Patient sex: M
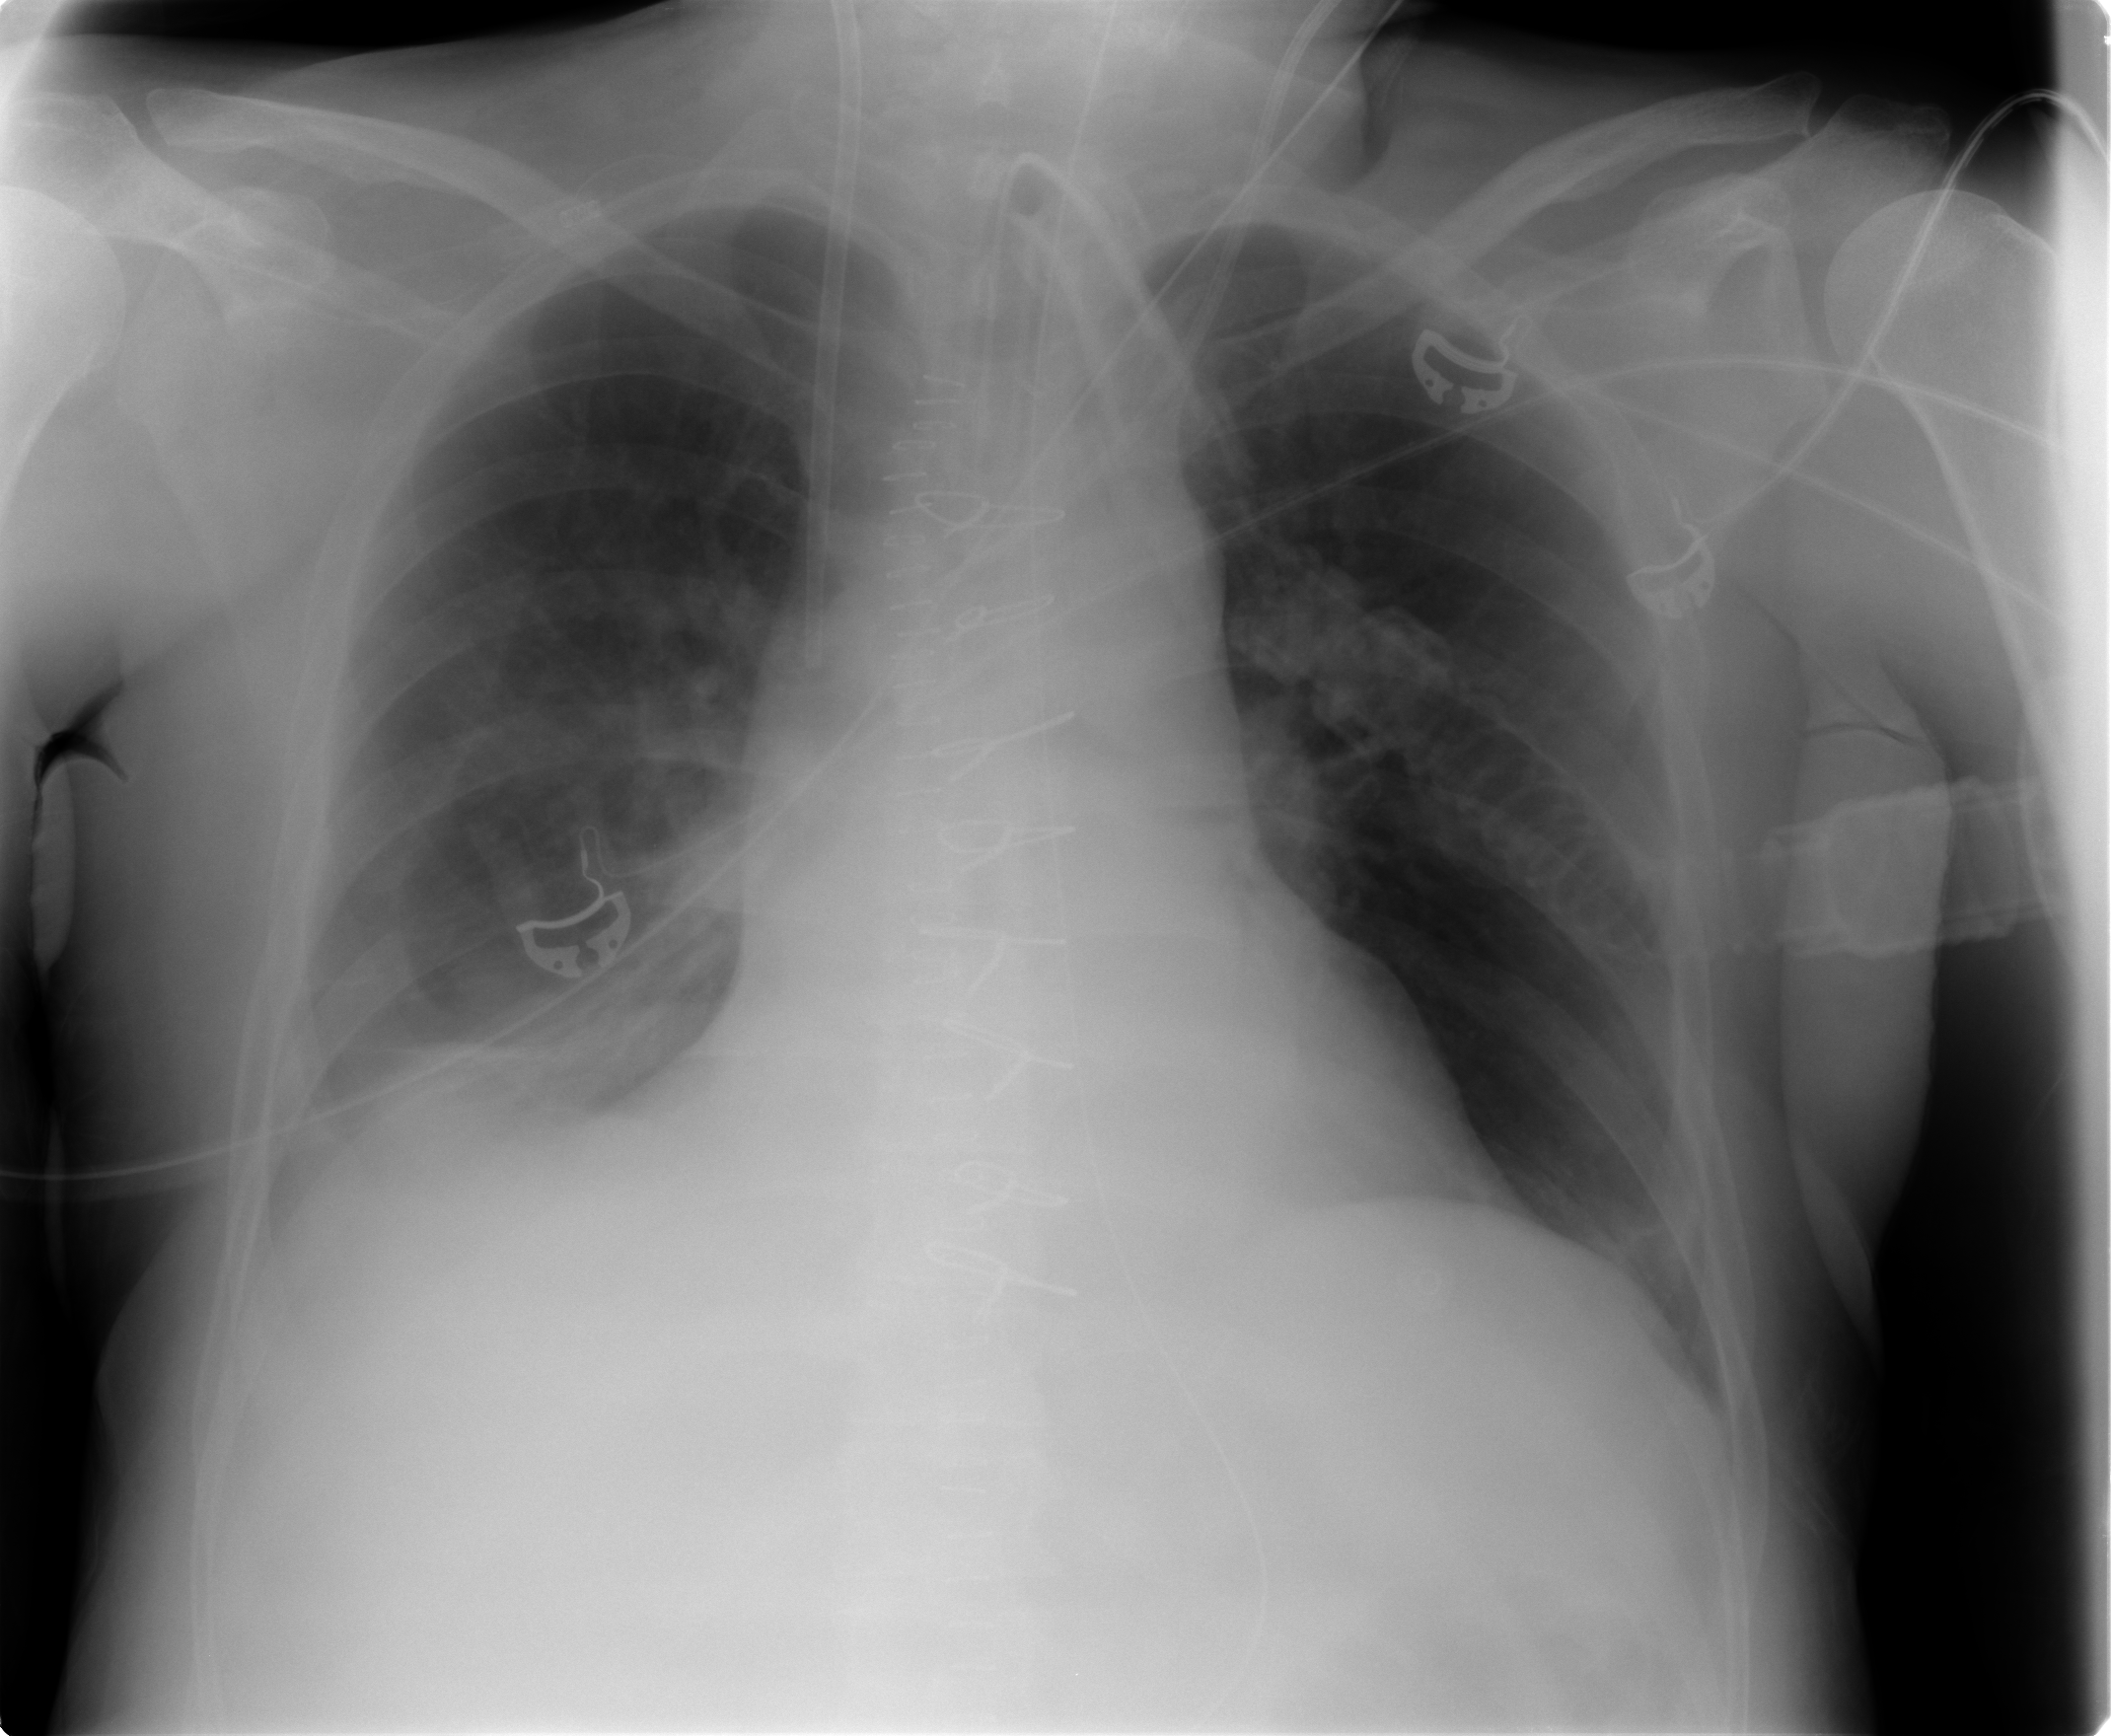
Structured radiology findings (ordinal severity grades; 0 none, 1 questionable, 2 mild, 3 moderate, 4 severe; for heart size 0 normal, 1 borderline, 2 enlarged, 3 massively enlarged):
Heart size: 0
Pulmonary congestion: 0
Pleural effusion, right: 0
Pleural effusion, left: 0
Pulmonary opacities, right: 1
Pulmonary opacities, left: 0
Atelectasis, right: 2
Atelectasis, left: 0